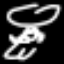
Label: angel